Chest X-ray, AP view. Patient: 26 years old, sex M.
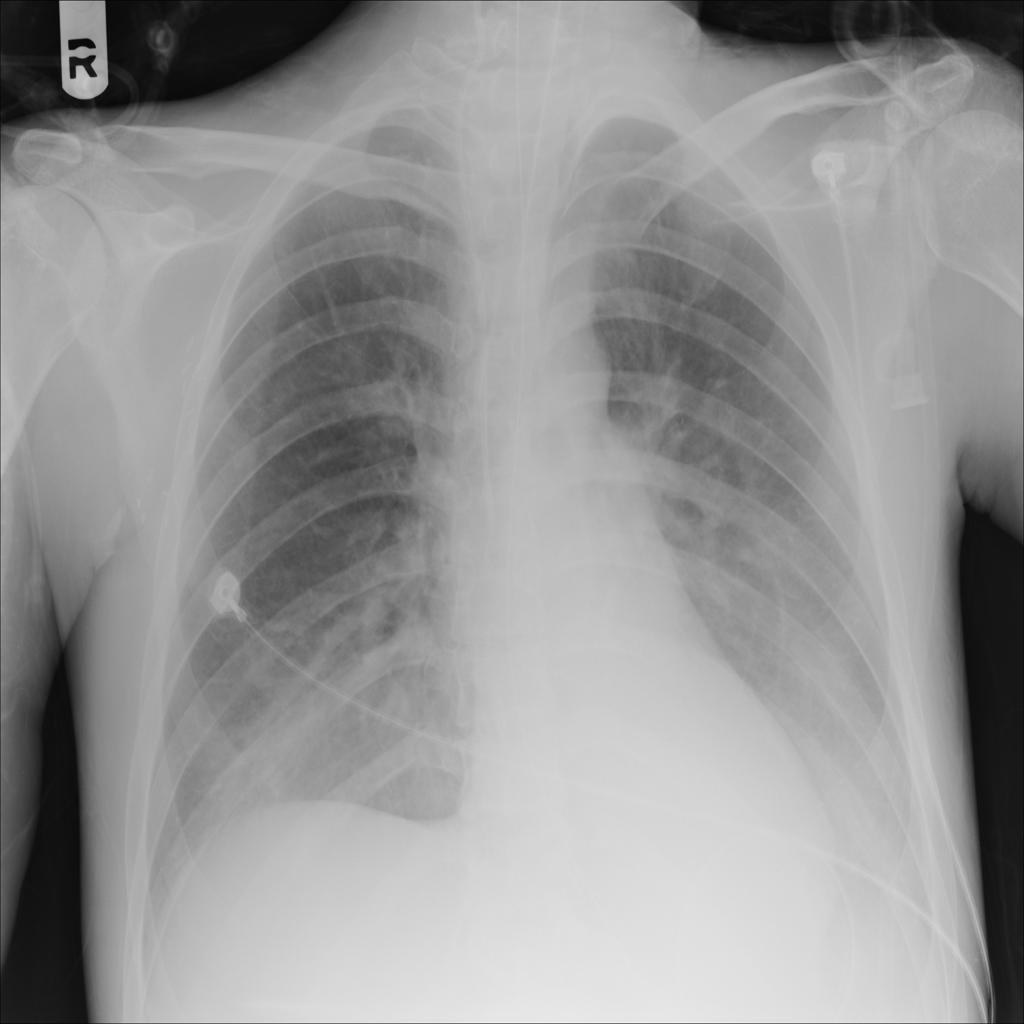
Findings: Atelectasis, Effusion, Infiltration